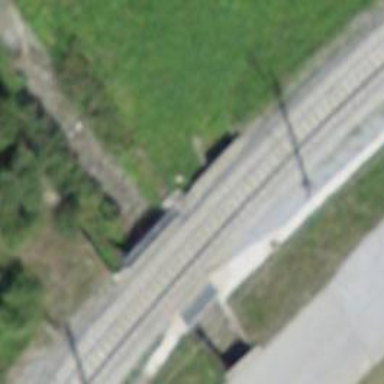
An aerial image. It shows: Narrow-gauge railway bridge with electrified contact lines and one track.